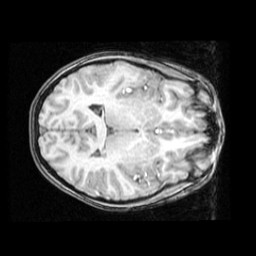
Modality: T1w
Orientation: axial
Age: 13
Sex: female
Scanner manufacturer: ge
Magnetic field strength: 1.5 T
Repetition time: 0.03333 s
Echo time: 0.008 s